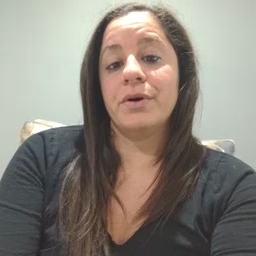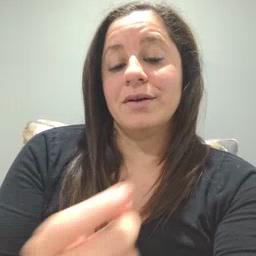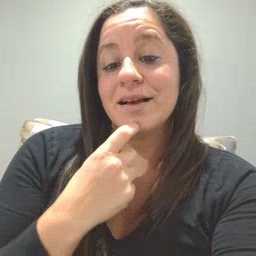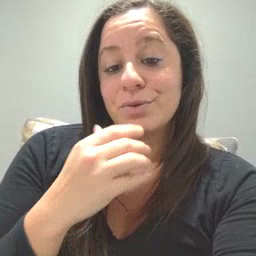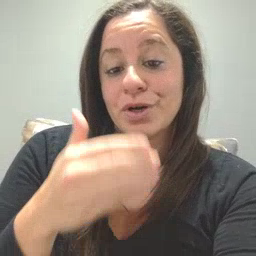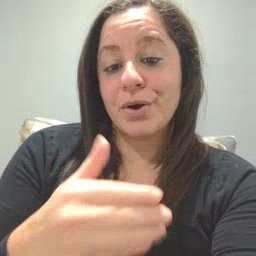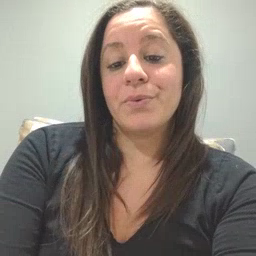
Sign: glasswindow